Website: macys
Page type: customer-info-address
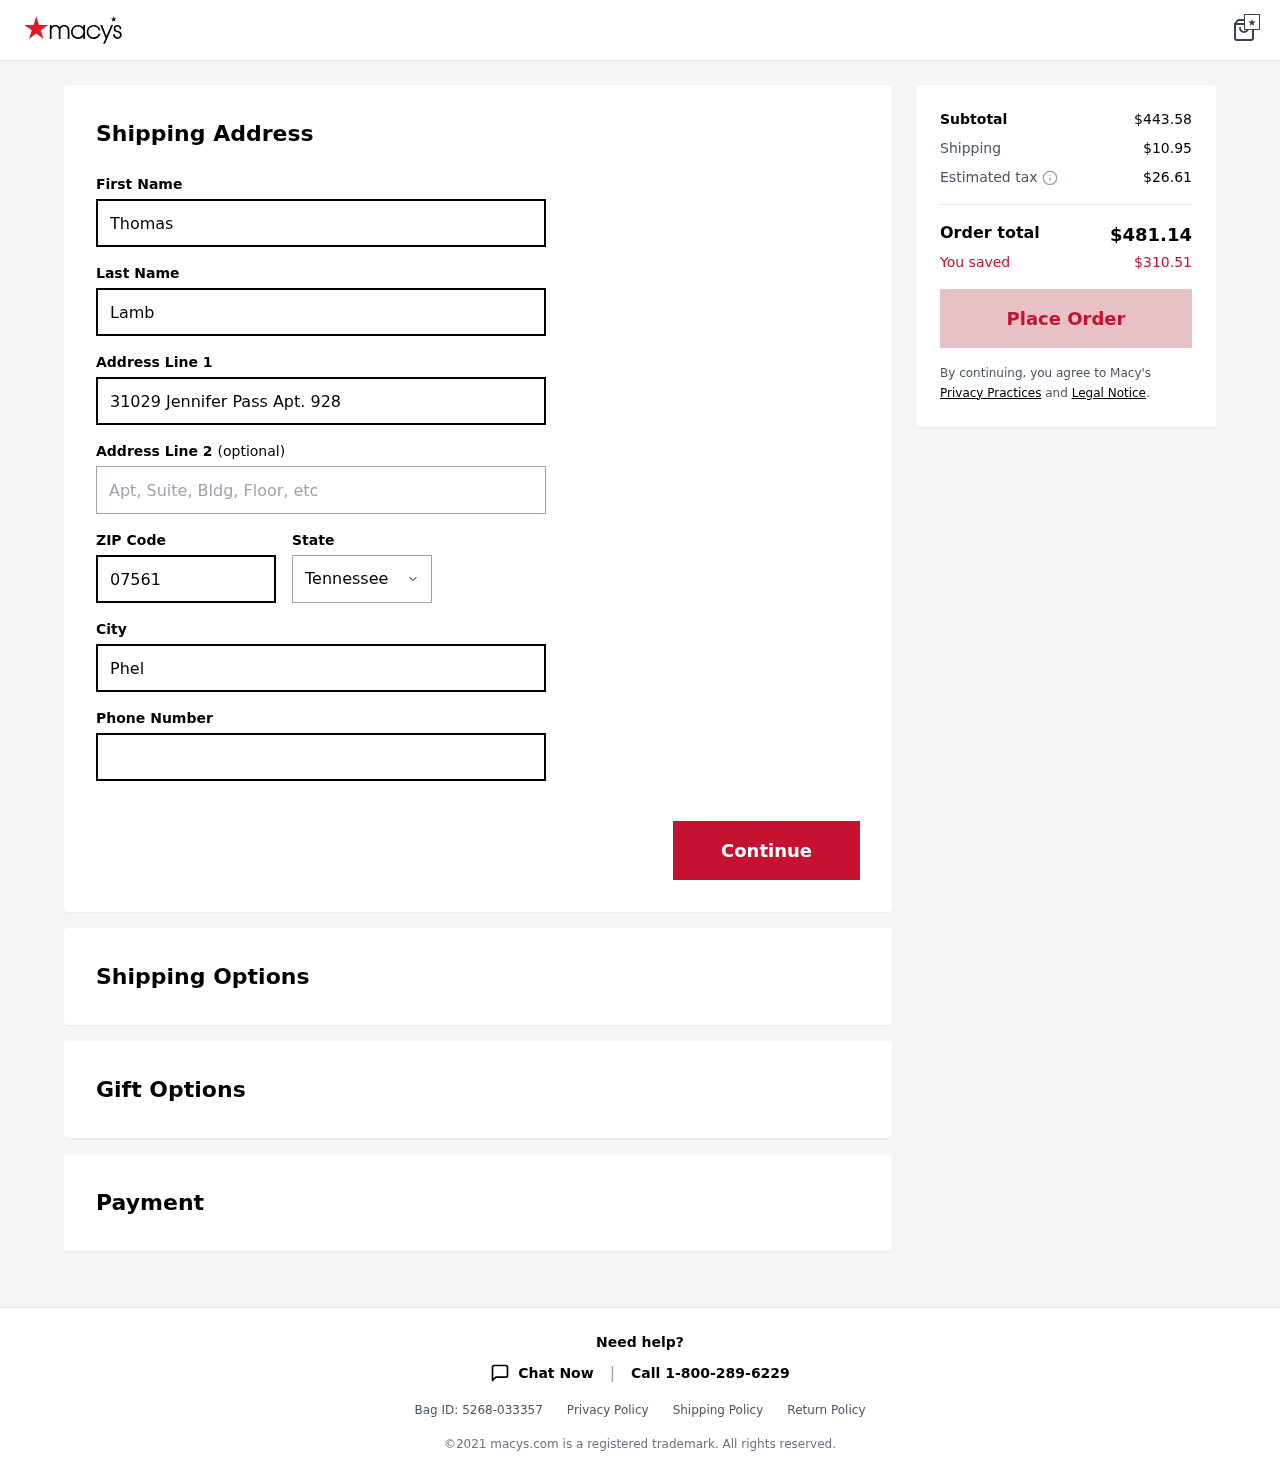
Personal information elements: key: PII_CITY
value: Phelpsmouth
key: PII_FIRSTNAME
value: Thomas
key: PII_LASTNAME
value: Lamb
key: PII_PHONE
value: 4353964979
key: PII_POSTCODE
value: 07561
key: PII_STATE
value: Tennessee
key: PII_STREET
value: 31029 Jennifer Pass Apt. 928
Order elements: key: ORDER_SUBTOTAL
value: $443.58
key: ORDER_SHIPPING_COST
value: $10.95
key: ORDER_TAX
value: $26.61
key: ORDER_TOTAL
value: $481.14
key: ORDER_SAVINGS
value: $310.51